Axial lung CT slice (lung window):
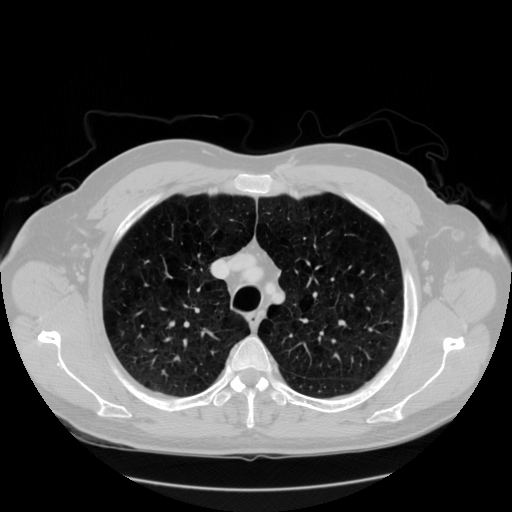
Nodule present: no